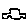
Label: car